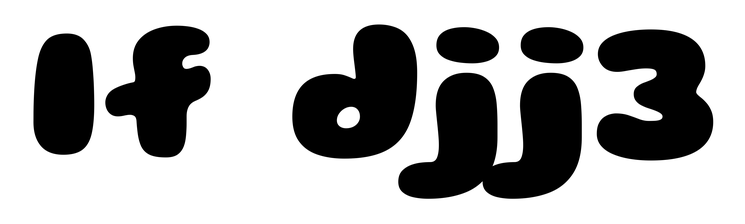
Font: Gluten_Black